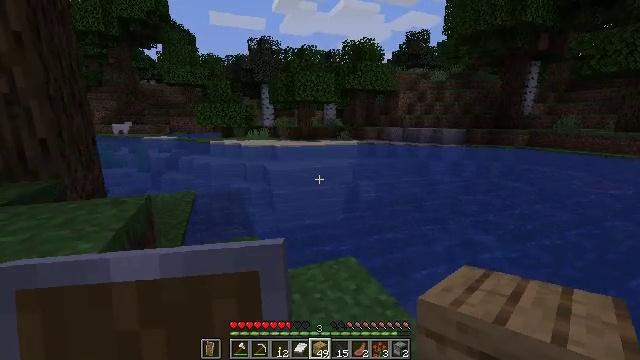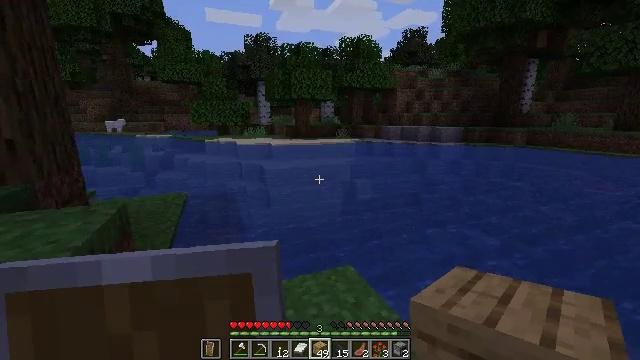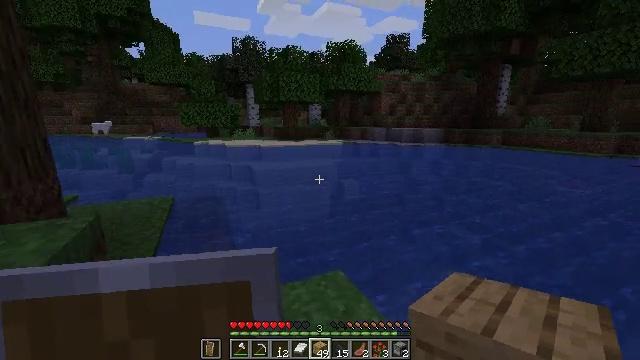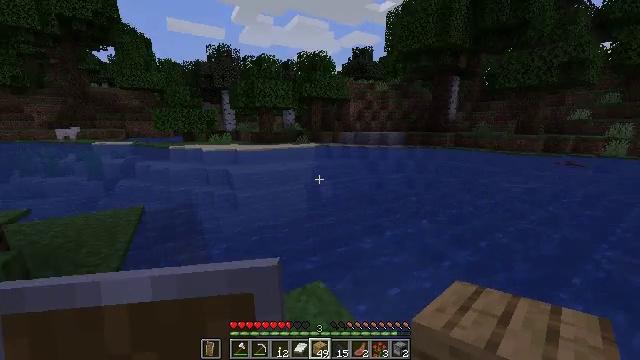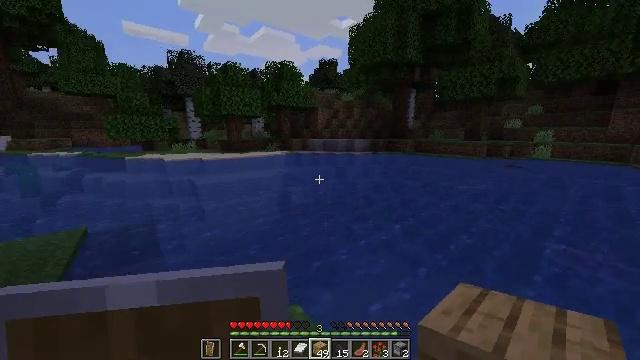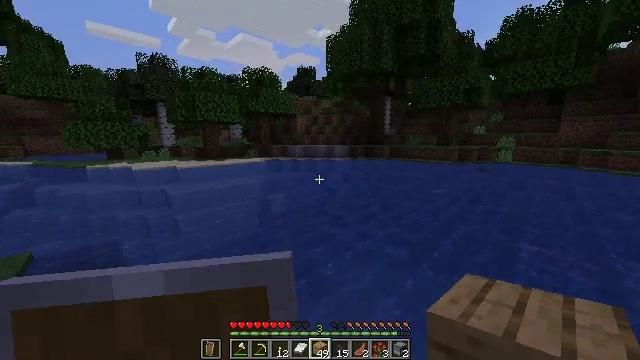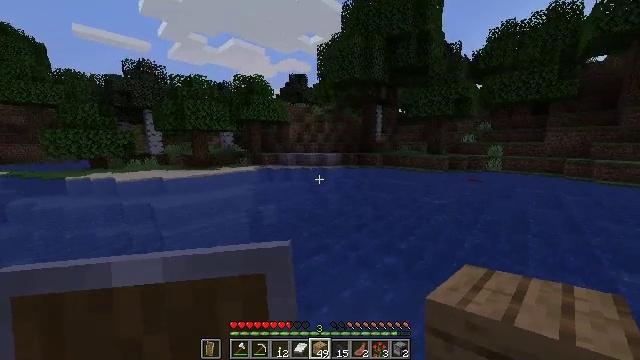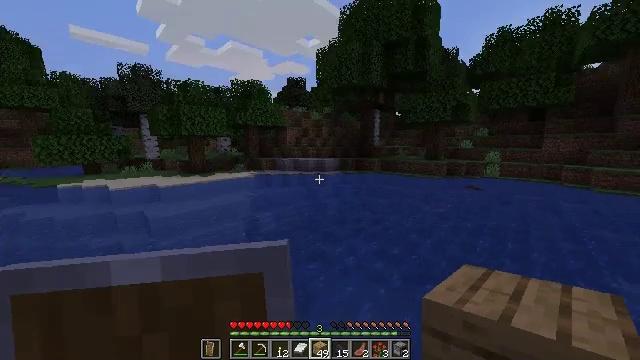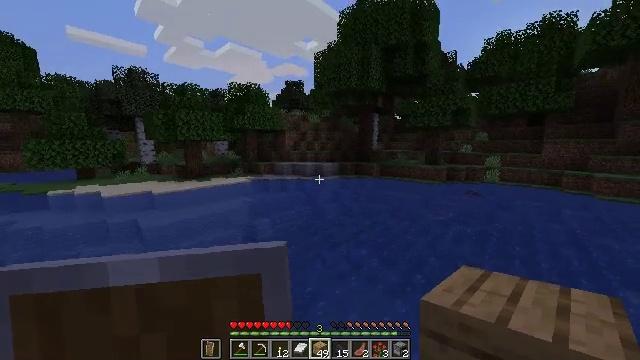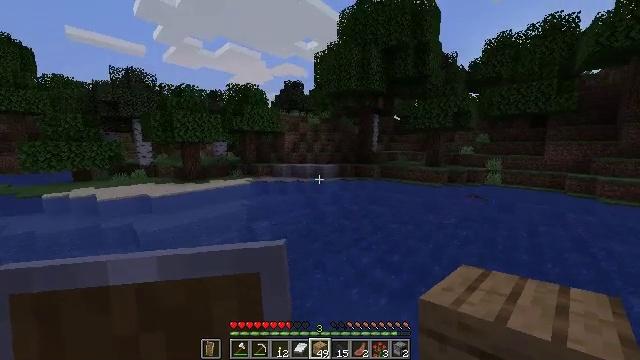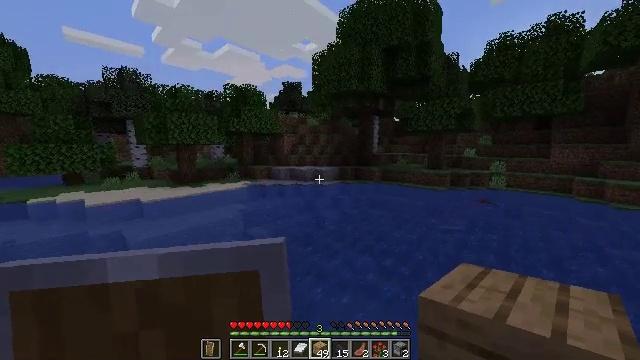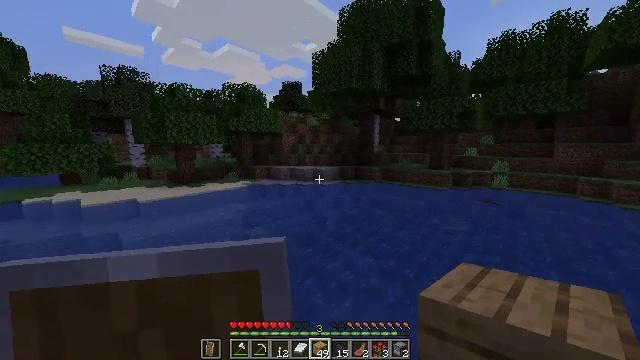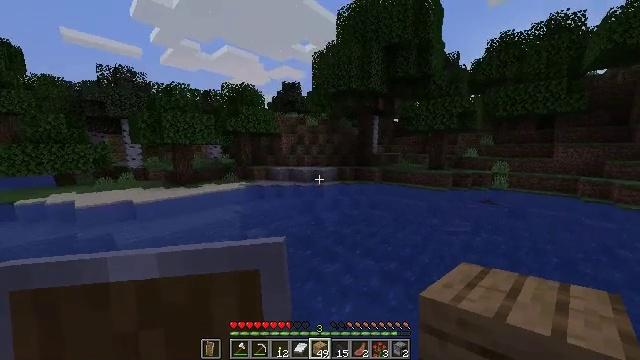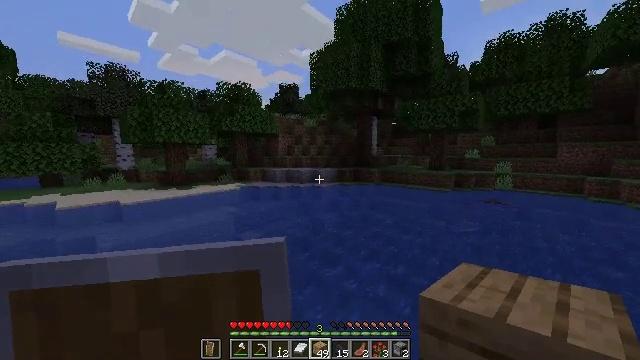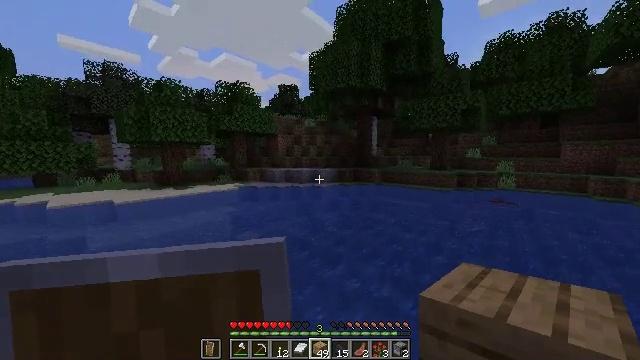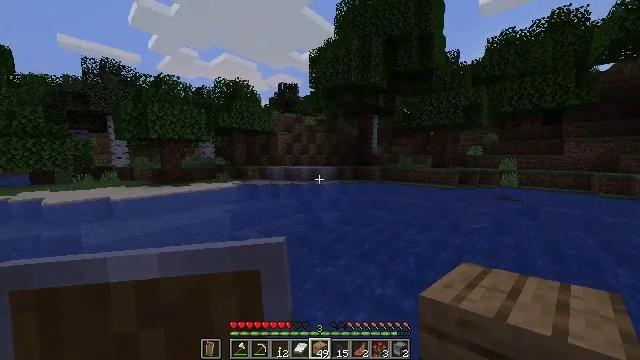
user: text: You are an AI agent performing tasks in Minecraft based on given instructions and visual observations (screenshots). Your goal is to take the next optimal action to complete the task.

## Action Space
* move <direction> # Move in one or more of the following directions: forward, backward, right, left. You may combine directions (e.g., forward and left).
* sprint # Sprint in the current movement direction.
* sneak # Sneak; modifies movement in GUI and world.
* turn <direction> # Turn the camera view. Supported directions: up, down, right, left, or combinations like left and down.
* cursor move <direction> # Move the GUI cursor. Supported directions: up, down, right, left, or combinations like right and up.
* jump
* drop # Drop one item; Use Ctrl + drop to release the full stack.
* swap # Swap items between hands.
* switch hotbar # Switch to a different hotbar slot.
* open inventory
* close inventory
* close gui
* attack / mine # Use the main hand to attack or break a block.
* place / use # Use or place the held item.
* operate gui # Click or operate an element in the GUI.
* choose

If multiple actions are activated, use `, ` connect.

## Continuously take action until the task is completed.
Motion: motion action
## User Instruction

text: Fish and kill the salmon.
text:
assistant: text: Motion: move forward, sprint
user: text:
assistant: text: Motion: move forward, sprint, turn right
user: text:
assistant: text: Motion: move forward, sprint, turn right
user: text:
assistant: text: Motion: move forward, sprint, turn right and up
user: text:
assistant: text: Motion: move forward, sprint, turn right and up, jump
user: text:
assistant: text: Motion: move forward, sprint, turn right, jump
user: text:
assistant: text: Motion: move forward, sprint, jump
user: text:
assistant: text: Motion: move forward, sprint, jump
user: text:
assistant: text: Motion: move forward, sprint, jump
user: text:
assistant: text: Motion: move forward, sprint, jump
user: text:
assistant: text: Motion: move forward, sprint, jump
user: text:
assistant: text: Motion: move forward, sprint, jump
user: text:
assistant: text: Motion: move forward, sprint, turn up, jump
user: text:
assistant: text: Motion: move forward, sprint, jump
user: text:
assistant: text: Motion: move forward, sprint, jump
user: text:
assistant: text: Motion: move forward, sprint, jump
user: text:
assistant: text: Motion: move forward, sprint, turn right
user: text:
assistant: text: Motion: move forward, sprint, turn right
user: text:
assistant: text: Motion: move forward, sprint, turn right
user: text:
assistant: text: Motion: move forward, sprint, turn right
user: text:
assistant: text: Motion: move forward, sprint
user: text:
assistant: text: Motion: move forward, sprint, turn right
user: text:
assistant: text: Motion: move forward, sprint, turn right
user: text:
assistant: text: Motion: move forward, sprint
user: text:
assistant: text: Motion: move forward, sprint, turn right
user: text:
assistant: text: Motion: move forward, sprint, turn right
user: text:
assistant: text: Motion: move forward, sprint
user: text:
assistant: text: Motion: move forward, sprint
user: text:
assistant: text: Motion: move forward, sprint
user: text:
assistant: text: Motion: move forward, sprint